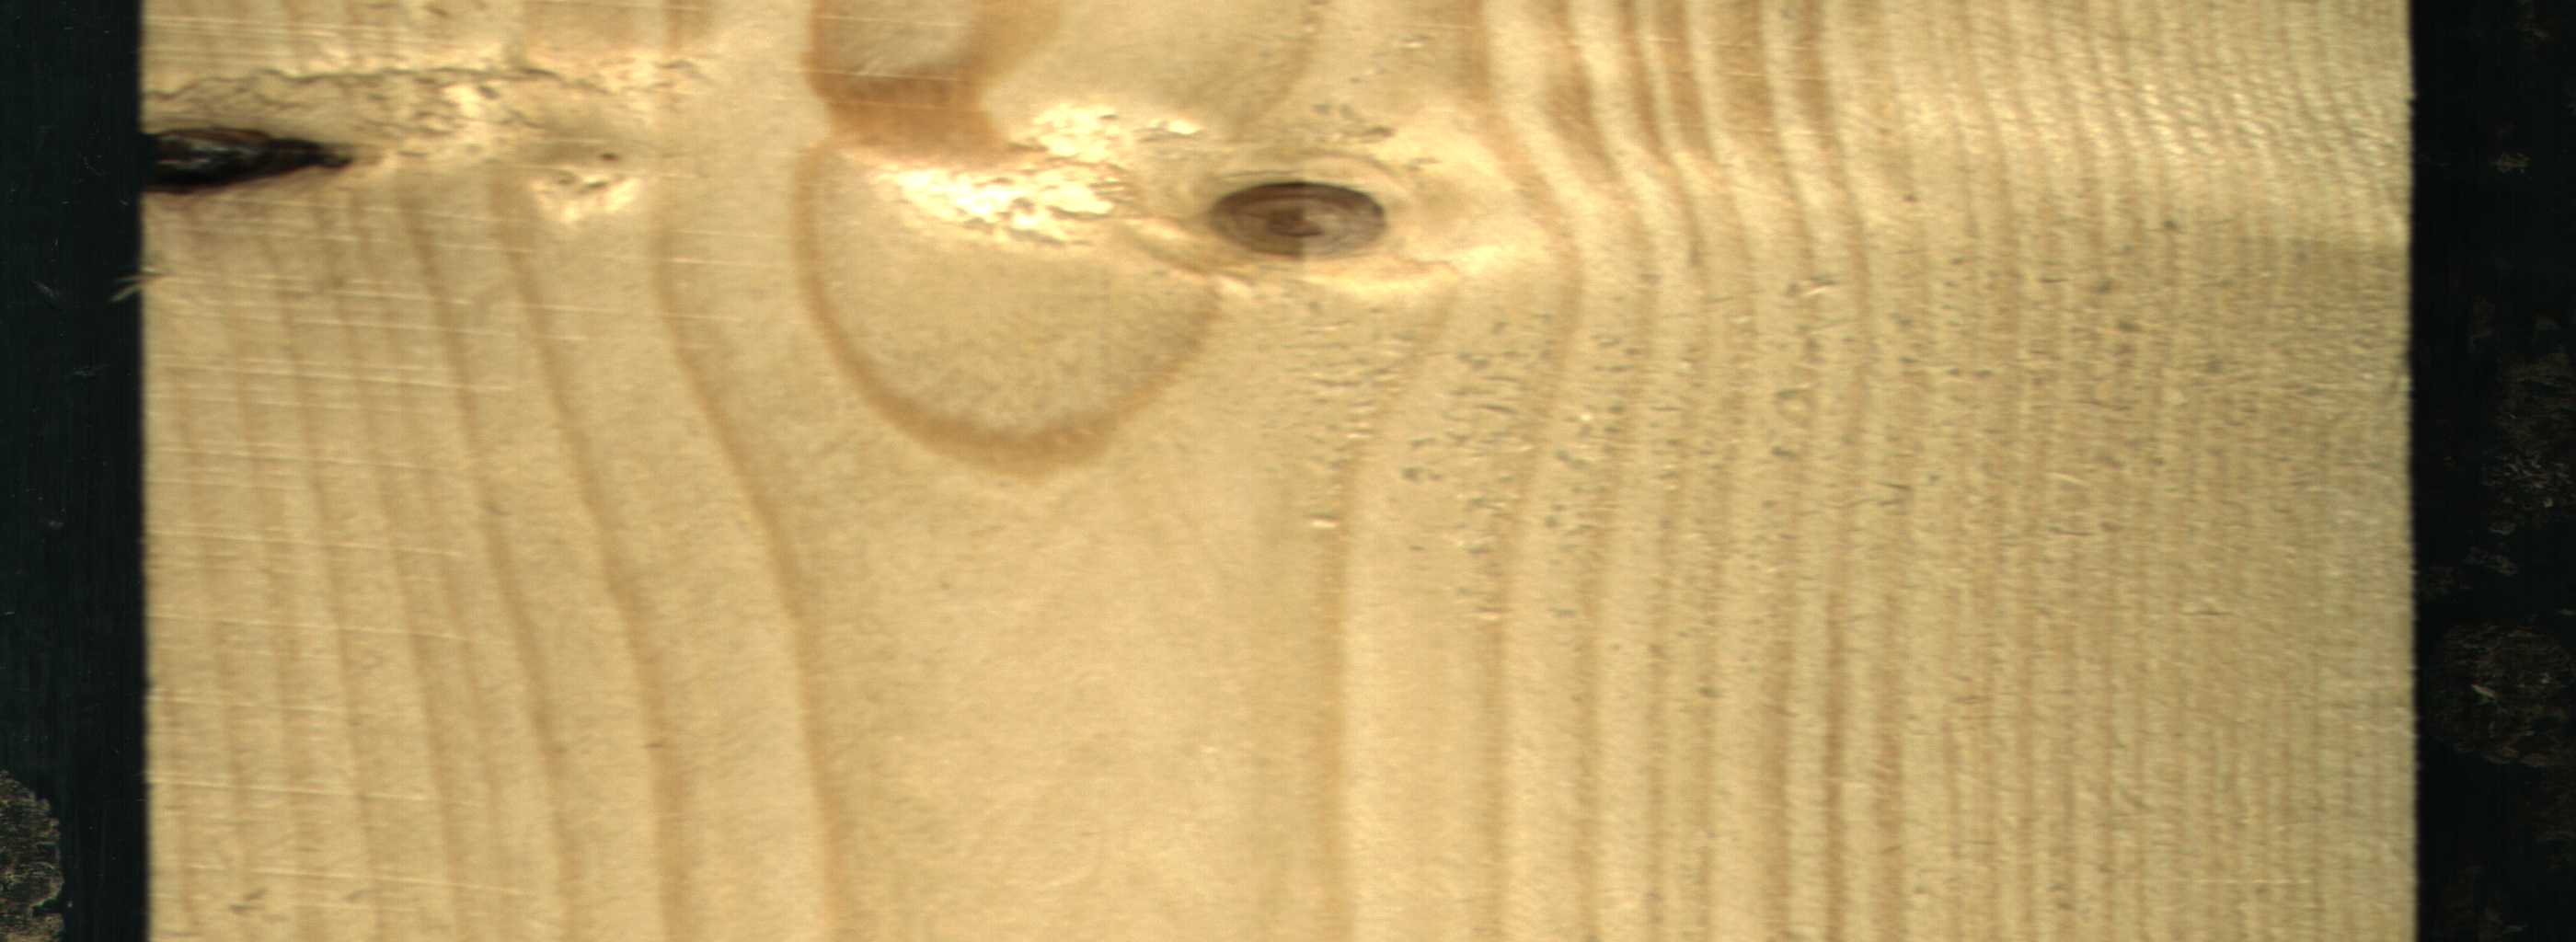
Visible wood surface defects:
Knot_missing
Live_Knot